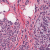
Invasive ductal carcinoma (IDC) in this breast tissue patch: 1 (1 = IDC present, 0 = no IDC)